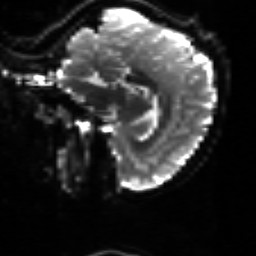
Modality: sbref
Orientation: sagittal
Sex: male
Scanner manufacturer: siemens
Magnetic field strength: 3 T
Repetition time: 5 s
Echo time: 0.071 s